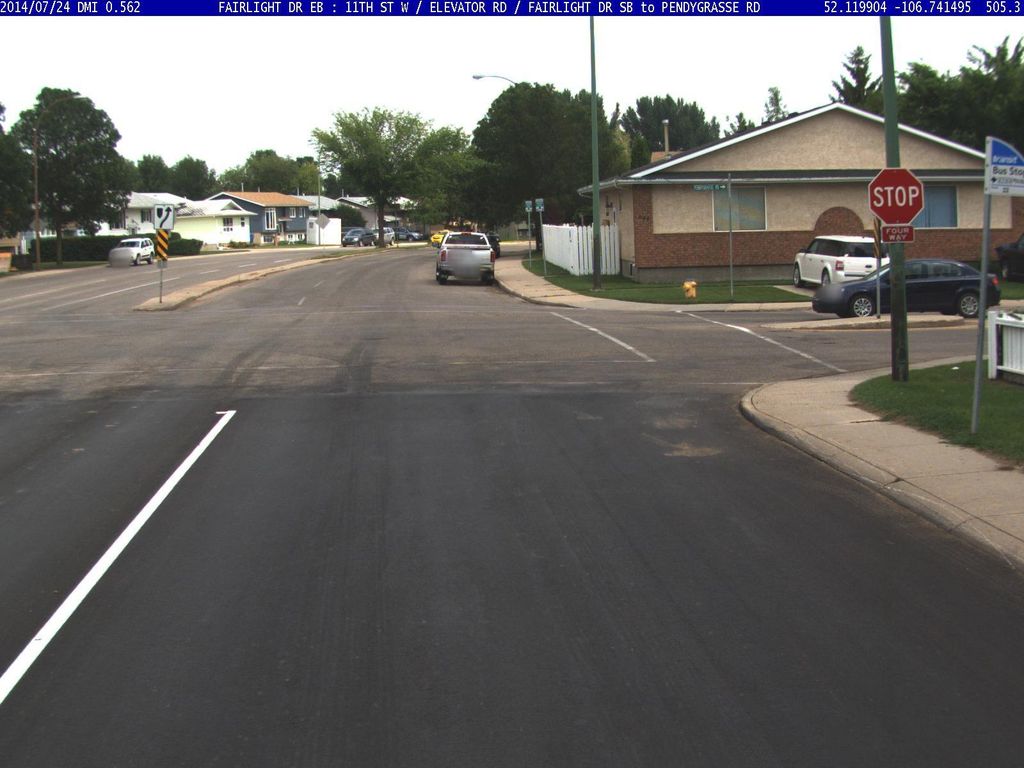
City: saskatoon